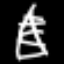
Label: The Eiffel Tower